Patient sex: M
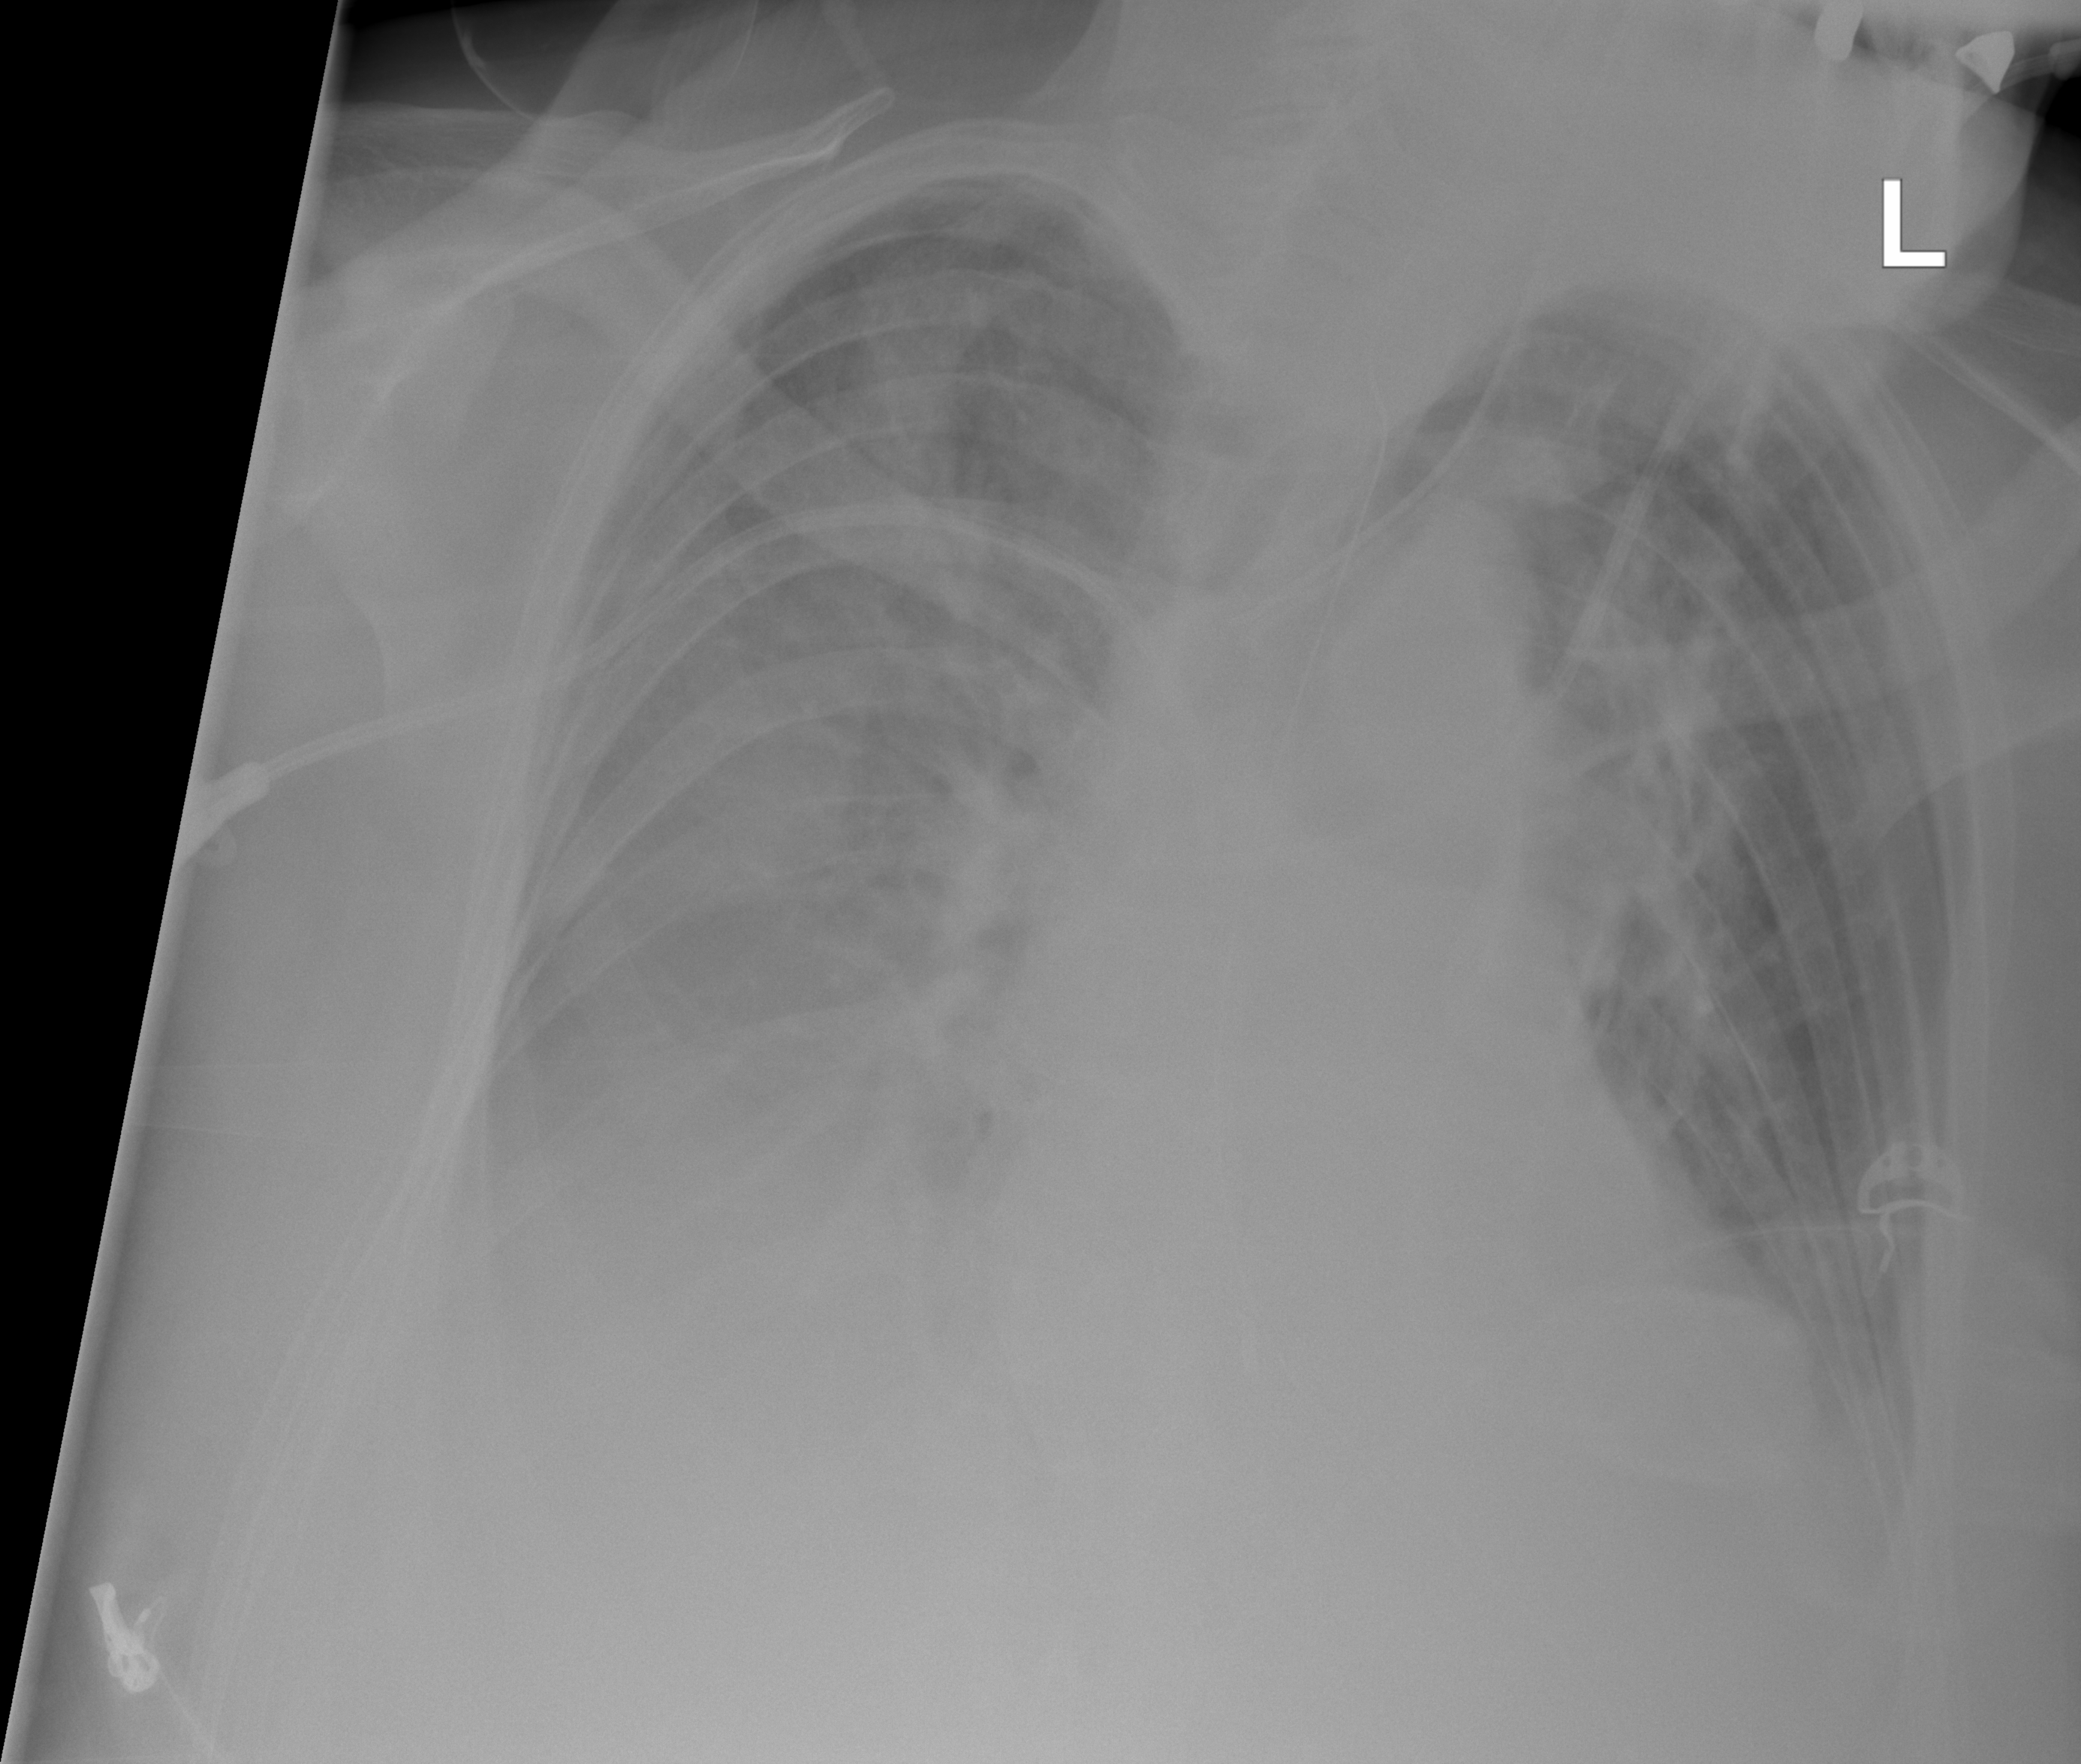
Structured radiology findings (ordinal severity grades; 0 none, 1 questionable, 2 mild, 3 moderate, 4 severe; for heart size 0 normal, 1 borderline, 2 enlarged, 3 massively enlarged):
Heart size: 1
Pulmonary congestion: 0
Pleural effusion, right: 3
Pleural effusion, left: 2
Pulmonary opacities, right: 2
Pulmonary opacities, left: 0
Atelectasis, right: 3
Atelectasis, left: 2